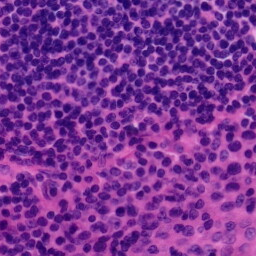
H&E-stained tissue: Tonsil